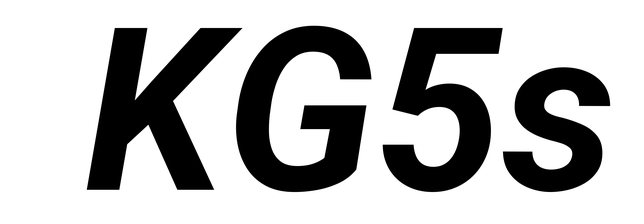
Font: Roboto-Italic_Bold_Italic